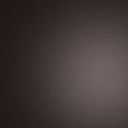
Screen state: off